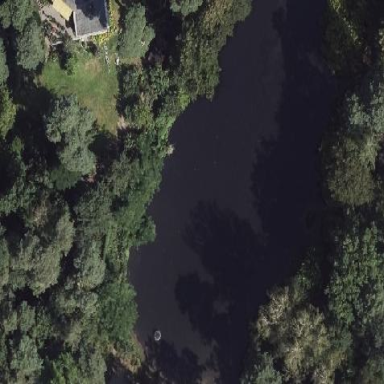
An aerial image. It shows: Serene pond surrounded by nature.